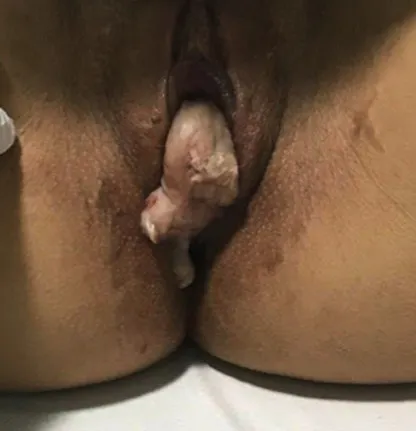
Expelled myoma specimen.
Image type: medical_photograph (other_medical_photograph)